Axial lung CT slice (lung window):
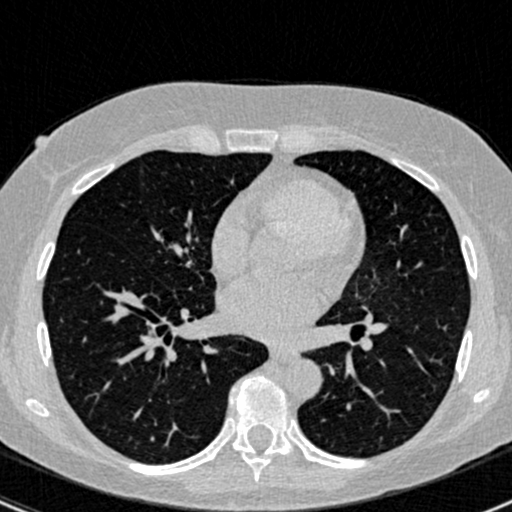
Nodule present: no